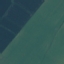
Land use / land cover class: AnnualCrop